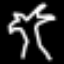
Label: palm tree